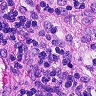
Metastatic tissue present: no